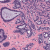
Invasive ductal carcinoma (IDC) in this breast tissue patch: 0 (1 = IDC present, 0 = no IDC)